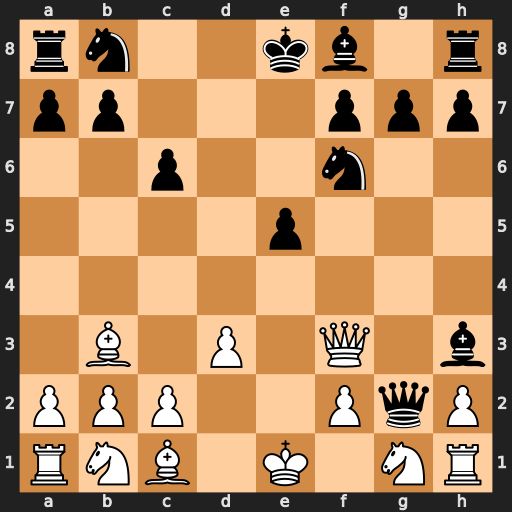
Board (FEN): rn2kb1r/pp3ppp/2p2n2/4p3/8/1B1P1Q1b/PPP2PqP/RNB1K1NR
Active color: w
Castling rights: KQkq
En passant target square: -
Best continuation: Qxh3 Qxh1 Qc8+ Ke7 Kf1 Nbd7 Qxa8